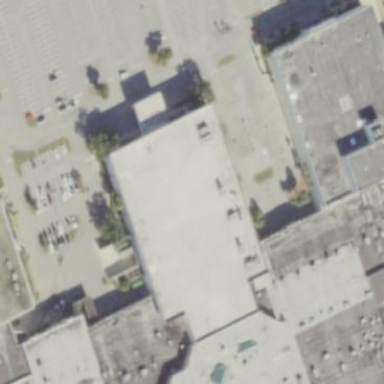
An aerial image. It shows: Department store building.